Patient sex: M
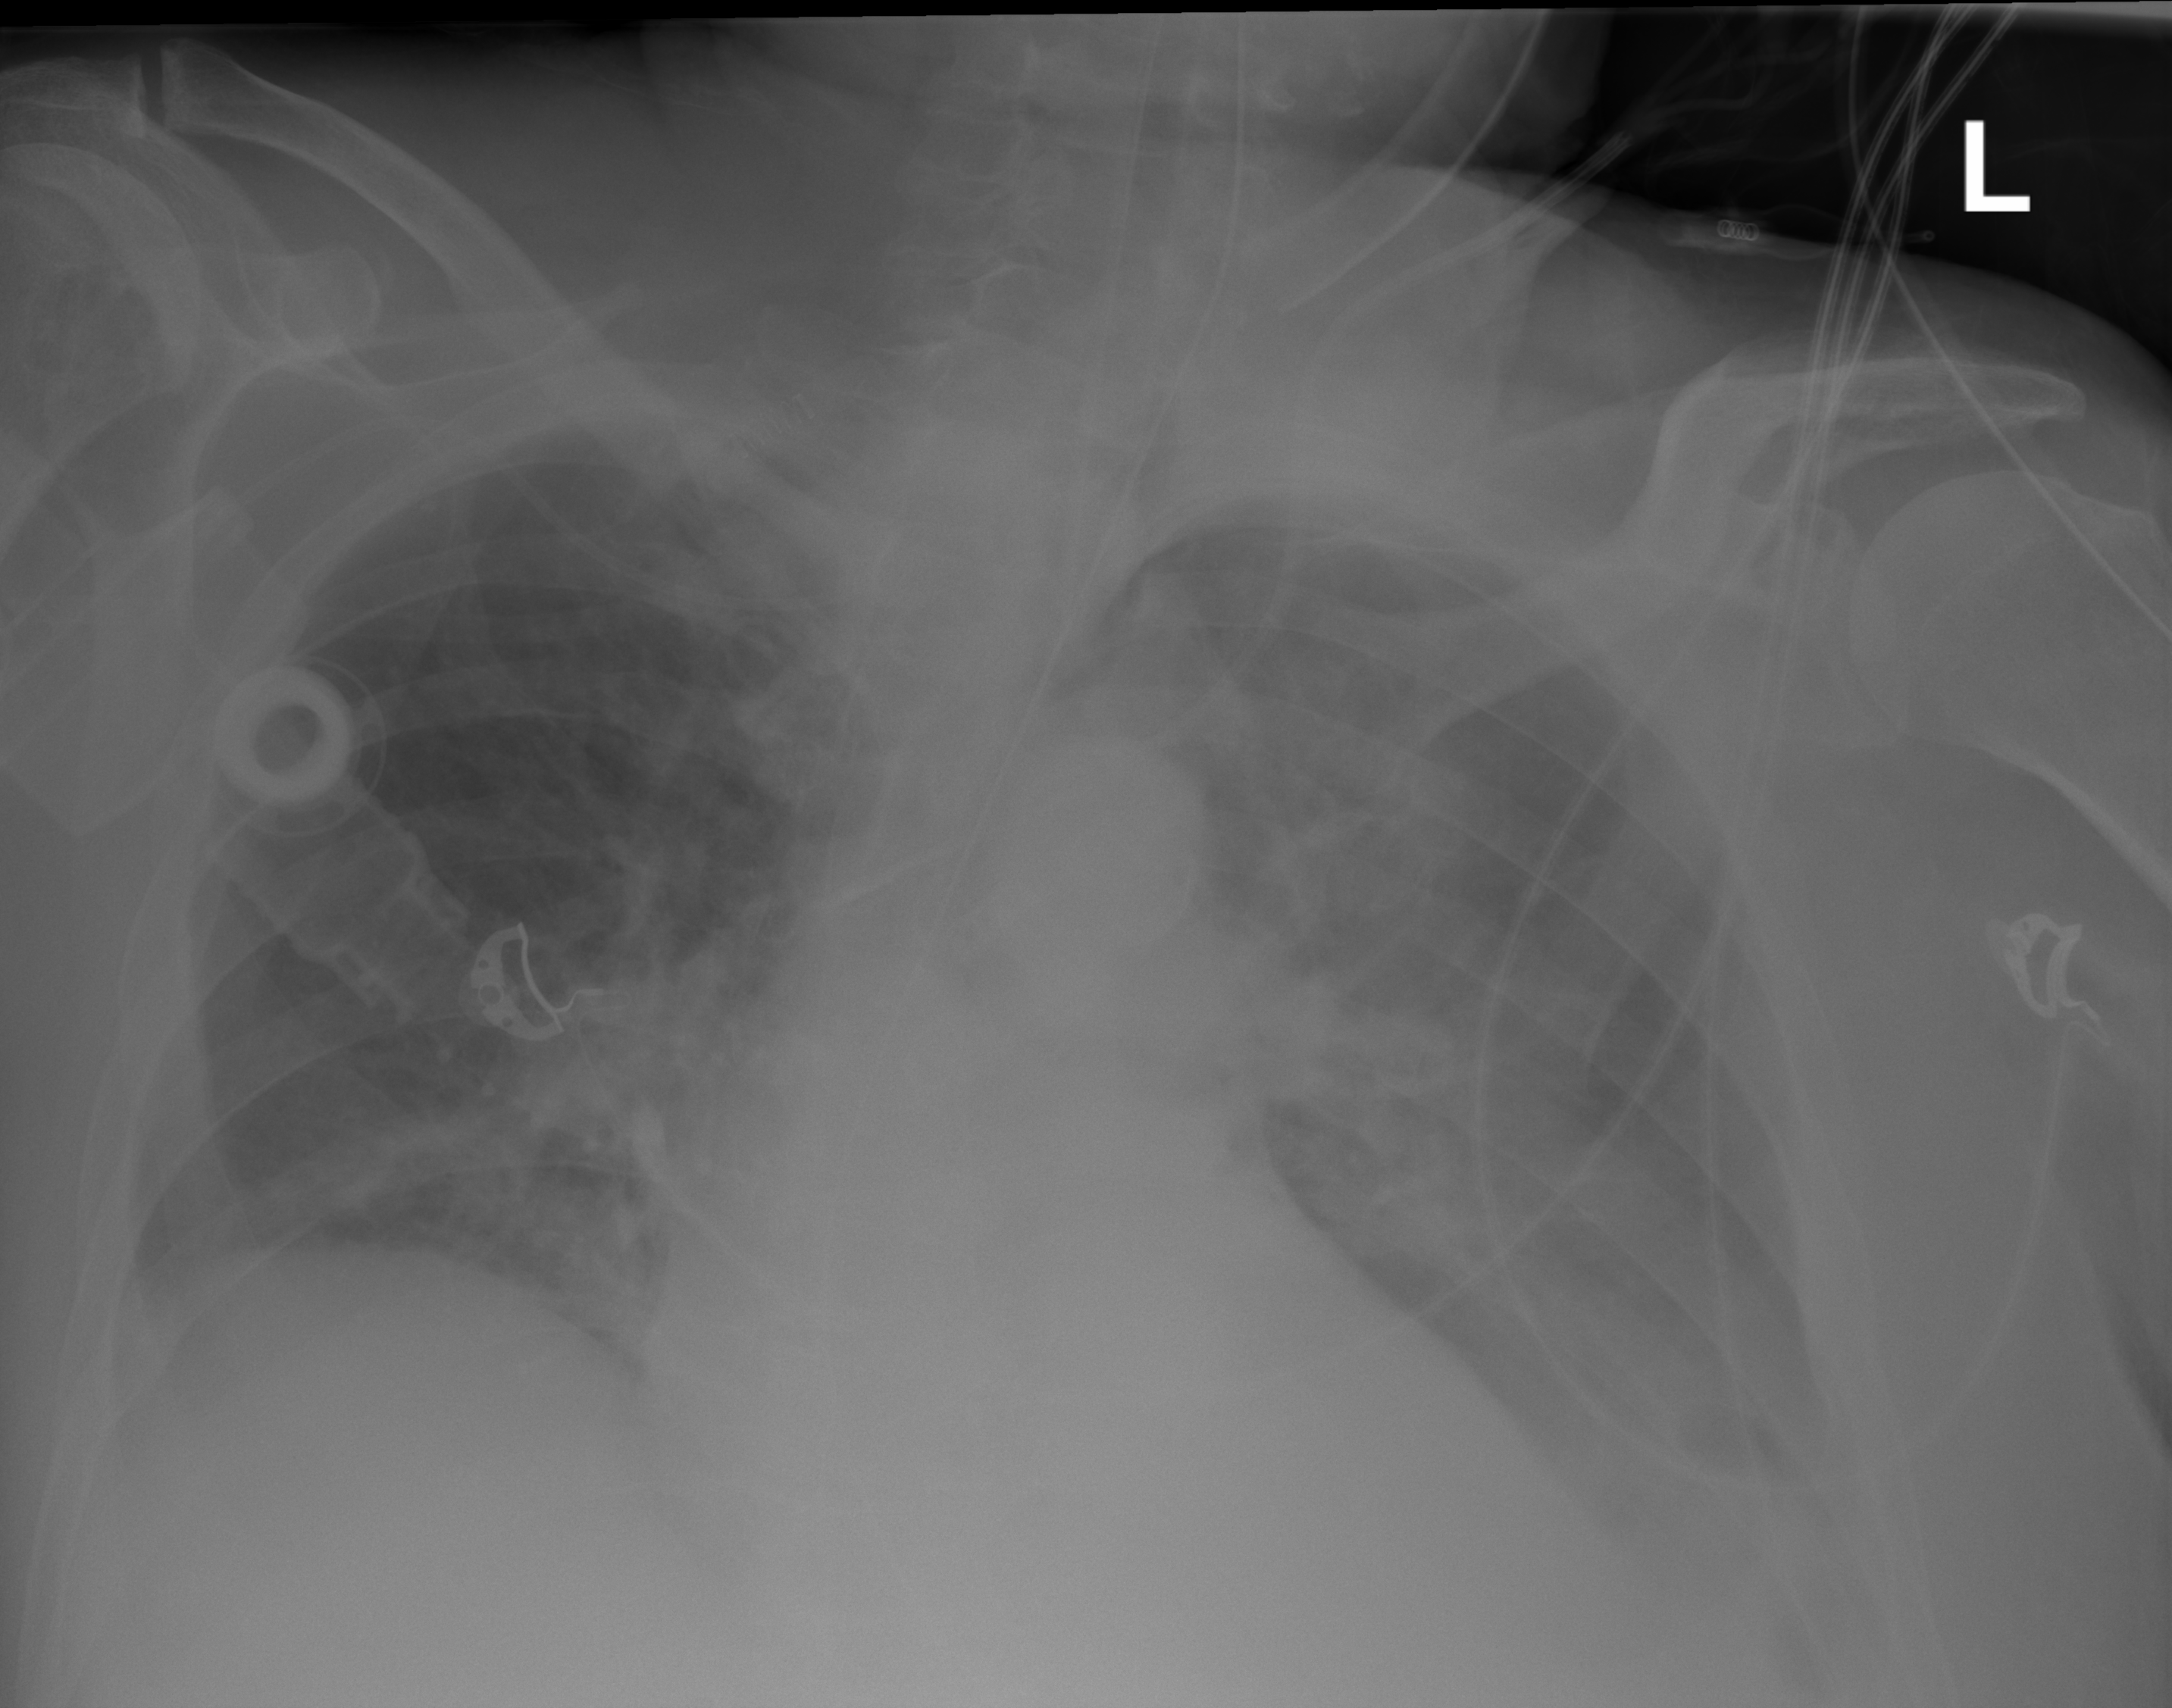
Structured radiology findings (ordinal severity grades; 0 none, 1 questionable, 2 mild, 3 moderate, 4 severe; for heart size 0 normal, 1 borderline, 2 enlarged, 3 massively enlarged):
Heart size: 2
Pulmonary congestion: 2
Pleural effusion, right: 0
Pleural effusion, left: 2
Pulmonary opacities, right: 2
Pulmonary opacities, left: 1
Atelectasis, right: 2
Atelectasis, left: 2